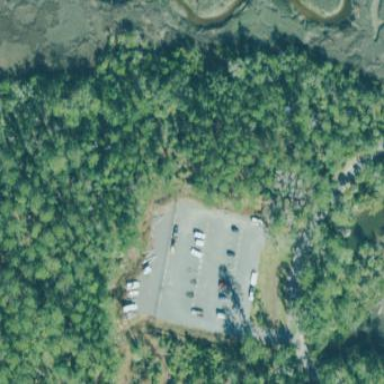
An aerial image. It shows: Boat storage area.